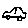
Label: car